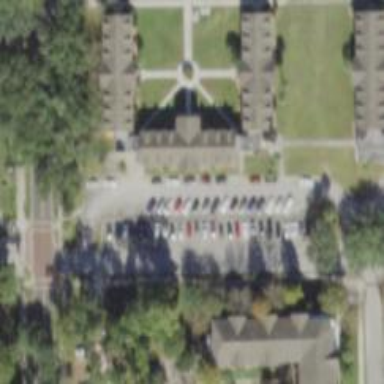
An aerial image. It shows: Dormitory building.